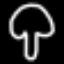
Label: mushroom